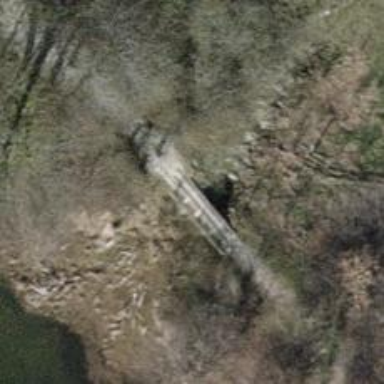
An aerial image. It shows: Path on gravel bridge with excellent trail visibility.